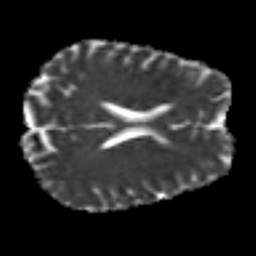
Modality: MD
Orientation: axial
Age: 36
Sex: female
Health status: ill
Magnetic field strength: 3 T
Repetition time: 8.4 s
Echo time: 0.0926 s